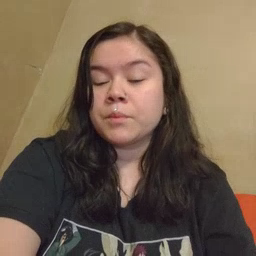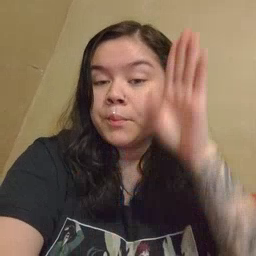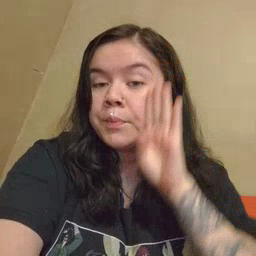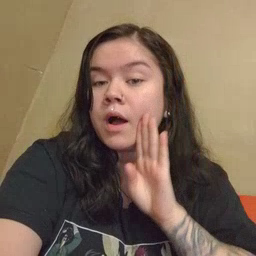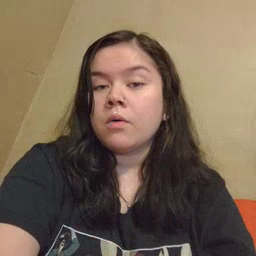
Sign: brown